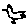
Label: bird